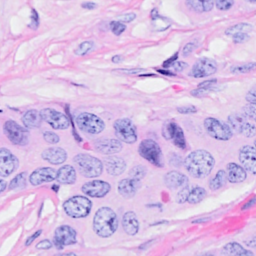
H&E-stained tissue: Breast